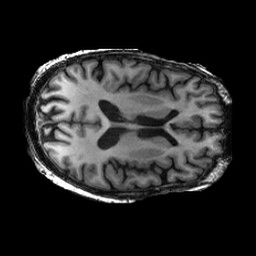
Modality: T1w
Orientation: axial
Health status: ill
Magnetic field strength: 3 T